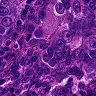
Metastatic tissue present: yes